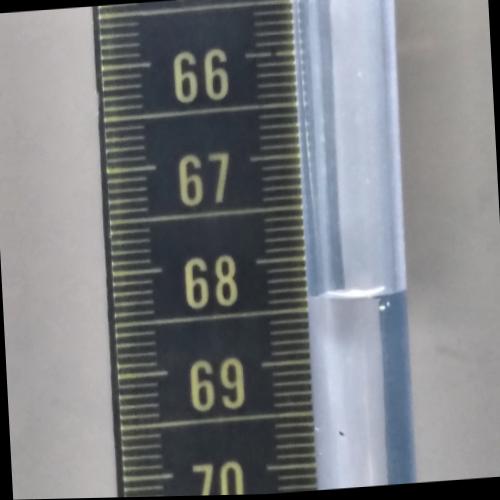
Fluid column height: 68.4 cm